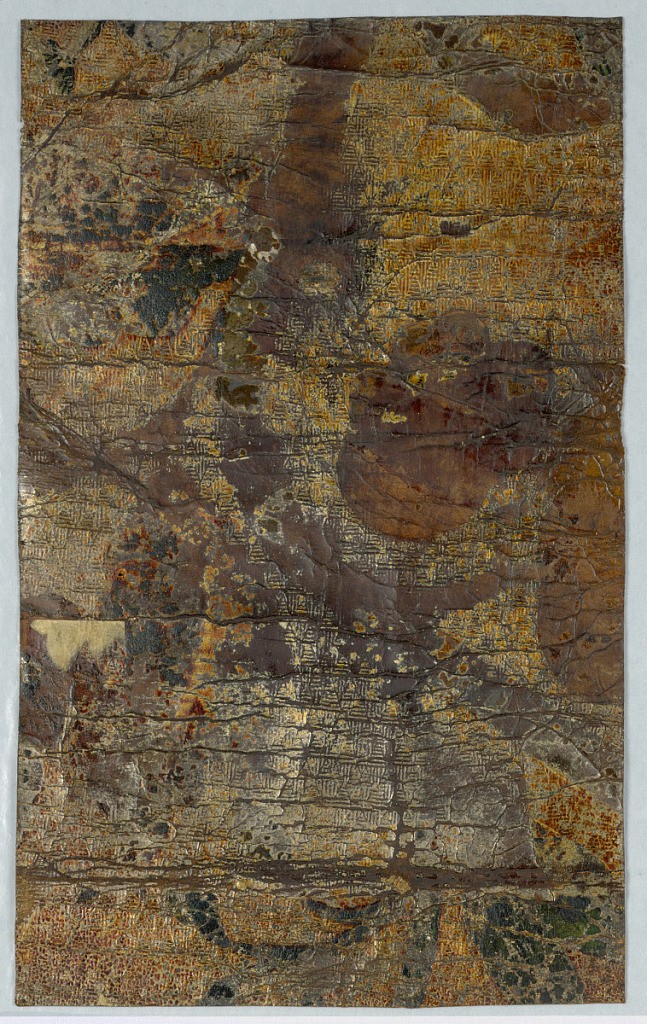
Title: Sidewall
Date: ca. 1700
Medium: Leather, stamped, silvered, painted
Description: Diapered field of varnished silver, foliage in green.